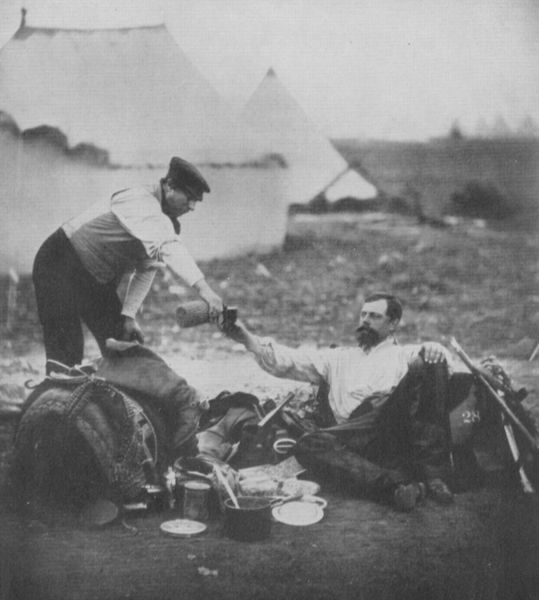
Titel: "Sein Arbeitstag ist zu Ende". Oberstleutnant Hallewell und Diener
Künstler: Roger Fenton
Standort: USA
Institution: Sammlung Gernsheim
Schlagwörter: himmel, mann, wasser, weiß, menschen, sitzen, getränk, grau, hintergrund, holz, hut, männer, schwarz, dach, gras, wiese, hochformat, bart, flasche, hemd, hose, kappe, mütze, trinken, diener, stehen, teller, hände, ebene, erde, feld, horizont, weide, busch, boden, sitzend, gebeugt, reiter, sack, stock, kanne, krug, sattel, topf, liegen, schlafen, zwei, schuhe, feldweg, gepäck, russland, tag, pause, picknick, rast, krieg, soldaten, essen, löffel, schnurbart, kaffee, tasse, tee, platte, liegend, schnauzer, weste, foto, fotografie, photographie, töpfe, becher, deckel, gefäß, geschirr, schwarzweiss, brille, soldat, waffe, wei0, zirkus, beutel, reichen, tasche, mahl, photo, ein, gewehr, hilfe, reise, wanderer, zeltlager, suppe, kochen, rucksack, taschen, schirmmütze, napf, gefäße, kelle, behälter, aufnahme, rasten, nummer, eleganz, kandinsky, helfen, zar, zelt, zelte, kessel, vorrat, lager, giessen, picknik, proviant, schnaps, einschenken, feldlager, trödel, kampieren, ausschenken, expedition, rucksäcke, warburg, biwak, eingießen, schüttet, turnister, wanderstöcke, aby, essem, topfe, feltlager, 28, solidarität, kovhrn, waffemn, topf#rast